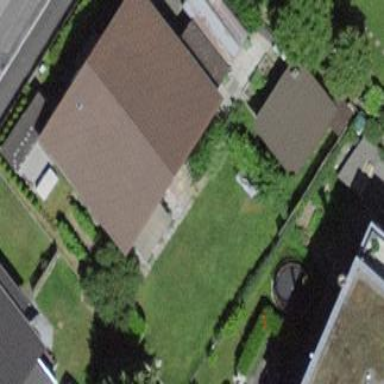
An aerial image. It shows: Detached building.